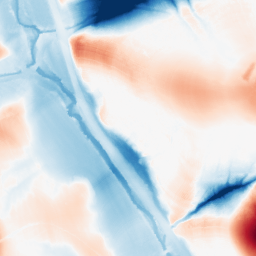
Category: morphological
Decomposition family: tophat_combined
Decomposition parameters: size: 50
Upsampling method: cubic_catmull_rom
Upsampling parameters: scale: 4
Upsampling scale: 4